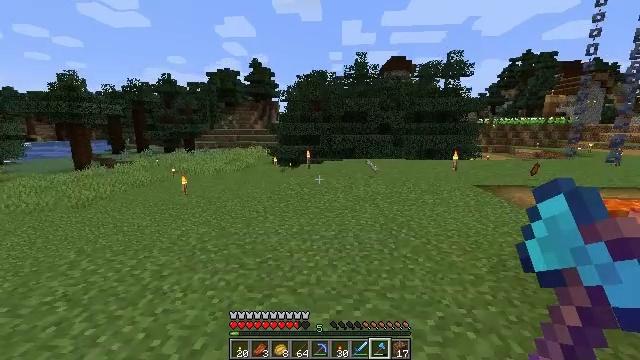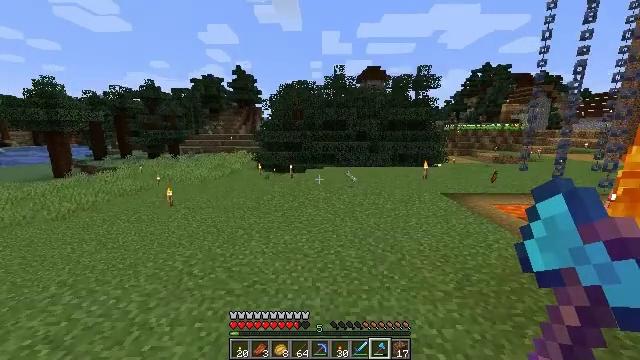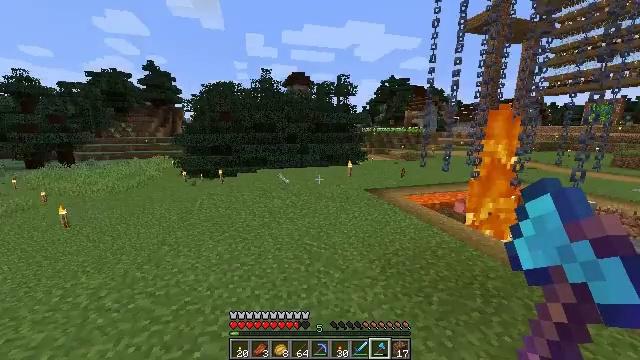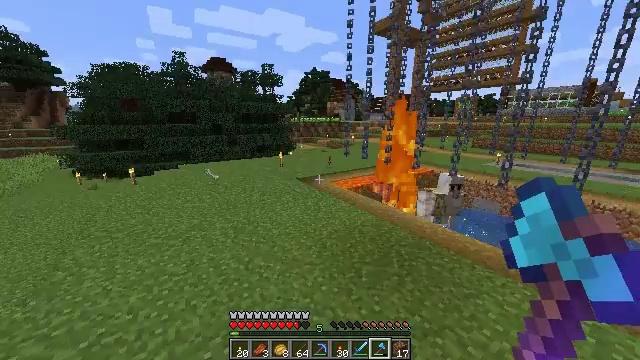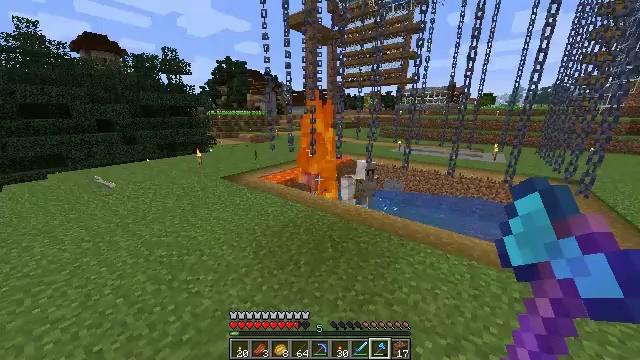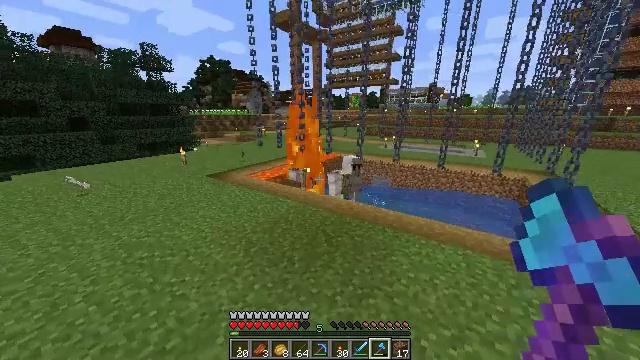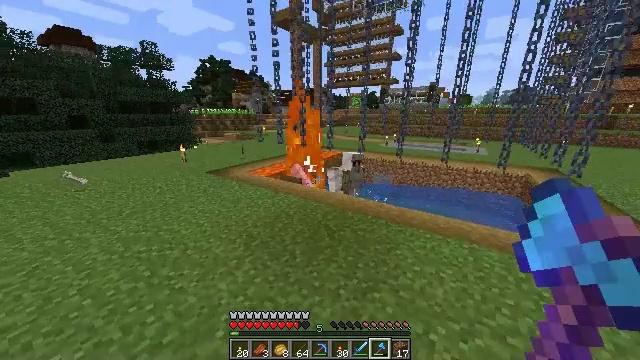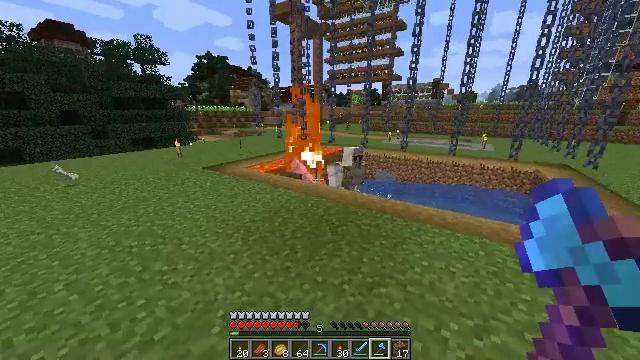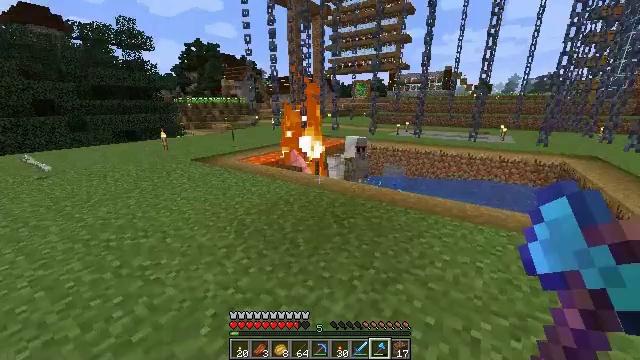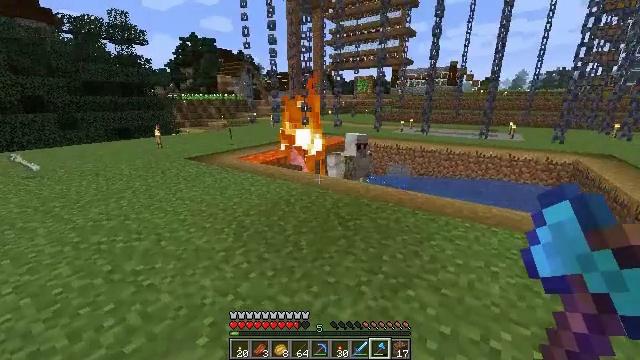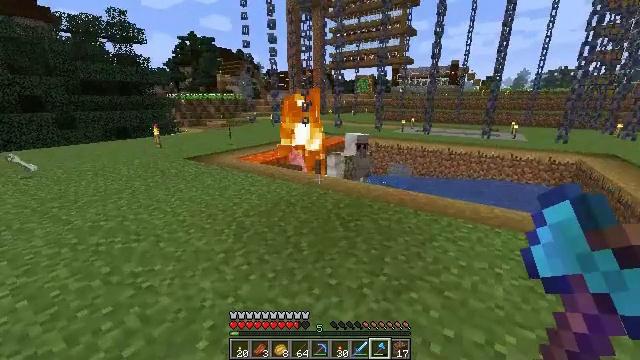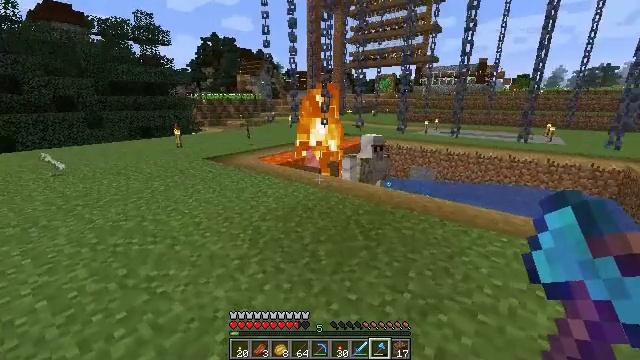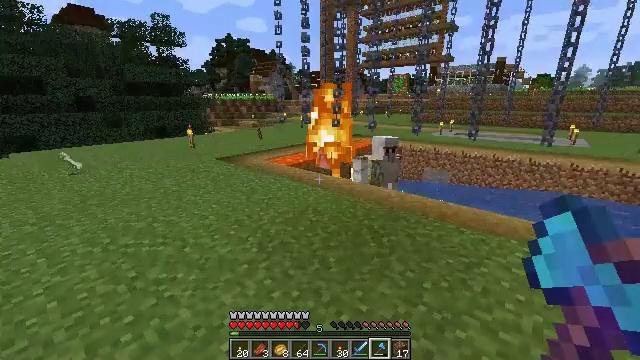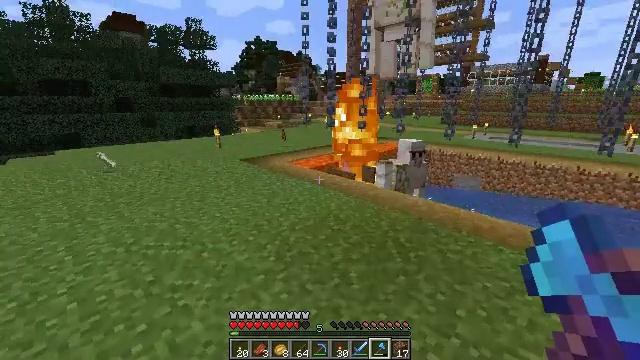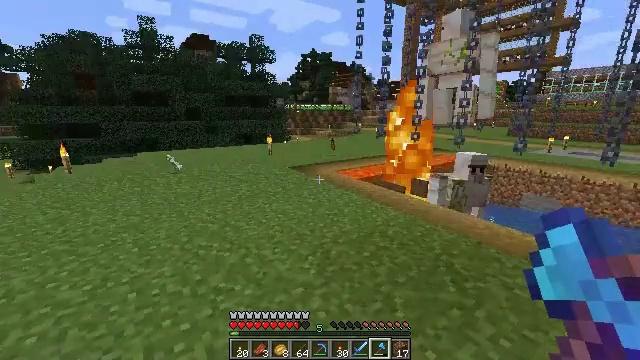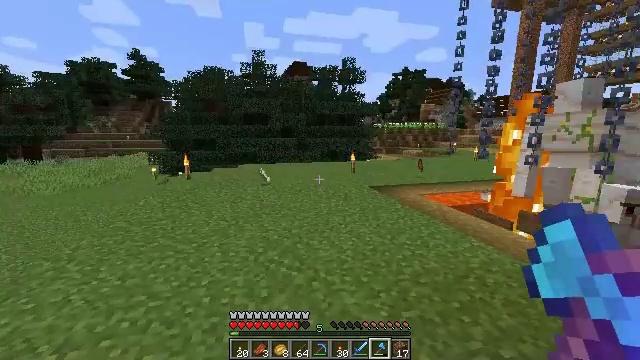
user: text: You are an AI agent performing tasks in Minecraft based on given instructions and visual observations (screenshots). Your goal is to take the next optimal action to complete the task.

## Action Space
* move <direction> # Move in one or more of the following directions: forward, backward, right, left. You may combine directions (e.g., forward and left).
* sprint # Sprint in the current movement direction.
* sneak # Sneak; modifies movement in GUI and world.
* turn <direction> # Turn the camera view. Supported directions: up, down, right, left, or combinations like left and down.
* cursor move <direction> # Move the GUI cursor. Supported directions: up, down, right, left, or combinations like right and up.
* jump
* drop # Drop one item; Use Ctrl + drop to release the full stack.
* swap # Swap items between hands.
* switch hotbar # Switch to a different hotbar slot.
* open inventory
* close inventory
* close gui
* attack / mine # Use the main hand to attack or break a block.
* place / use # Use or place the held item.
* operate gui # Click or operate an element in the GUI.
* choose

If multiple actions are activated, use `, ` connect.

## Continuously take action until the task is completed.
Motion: motion action
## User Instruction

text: Break the redstone torch.
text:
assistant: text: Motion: move forward, sprint, turn right, jump
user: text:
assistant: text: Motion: move forward, sprint, turn right, jump
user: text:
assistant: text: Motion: move forward, turn right and down, jump
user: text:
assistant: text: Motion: move forward, turn right and down
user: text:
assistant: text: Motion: turn right
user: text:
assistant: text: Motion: no_op
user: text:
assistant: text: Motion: no_op
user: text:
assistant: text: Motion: no_op
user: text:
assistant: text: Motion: no_op
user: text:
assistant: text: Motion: no_op
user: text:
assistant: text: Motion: move forward, turn left
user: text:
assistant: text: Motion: move forward, turn left
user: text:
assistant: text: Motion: move forward, turn left
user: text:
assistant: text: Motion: move forward, turn left and up
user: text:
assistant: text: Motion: move forward, sprint, turn left and up
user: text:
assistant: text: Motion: move forward, sprint, turn left
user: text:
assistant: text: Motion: move forward
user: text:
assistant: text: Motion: move forward, sprint
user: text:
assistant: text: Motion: move forward, sprint
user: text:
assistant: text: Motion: move forward, sprint
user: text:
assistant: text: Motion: move forward
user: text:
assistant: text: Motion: move forward
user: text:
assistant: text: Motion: move forward
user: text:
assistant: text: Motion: move forward, jump
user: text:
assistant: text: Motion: move forward, jump
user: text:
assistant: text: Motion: move forward, jump
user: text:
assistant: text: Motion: move forward, jump
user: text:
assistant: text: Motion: move forward, jump
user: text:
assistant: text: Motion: move forward, jump
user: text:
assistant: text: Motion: move forward, turn left and down